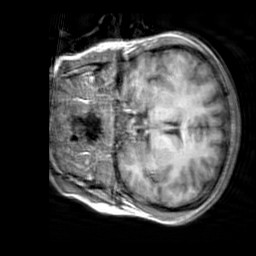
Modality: T1w
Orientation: coronal
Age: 25
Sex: female
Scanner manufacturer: siemens
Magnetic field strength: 3 T
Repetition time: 2.3 s
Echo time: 0.00303 s